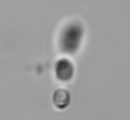
Label: Chaetoceros